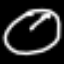
Label: clock